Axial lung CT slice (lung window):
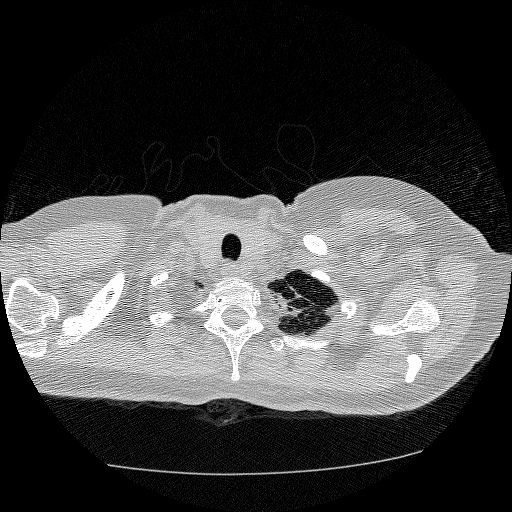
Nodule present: no